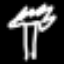
Label: palm tree